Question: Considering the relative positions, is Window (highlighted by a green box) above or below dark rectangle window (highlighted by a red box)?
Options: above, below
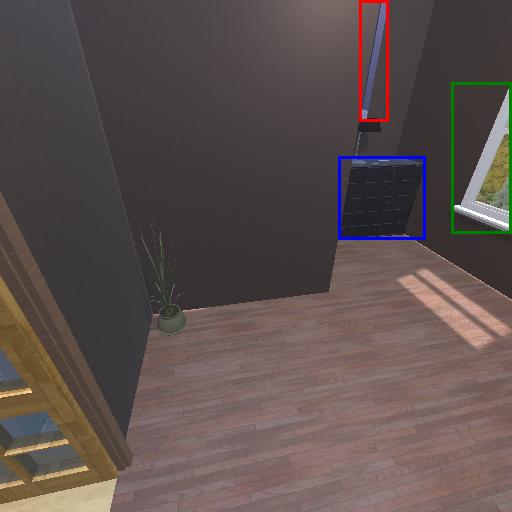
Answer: above